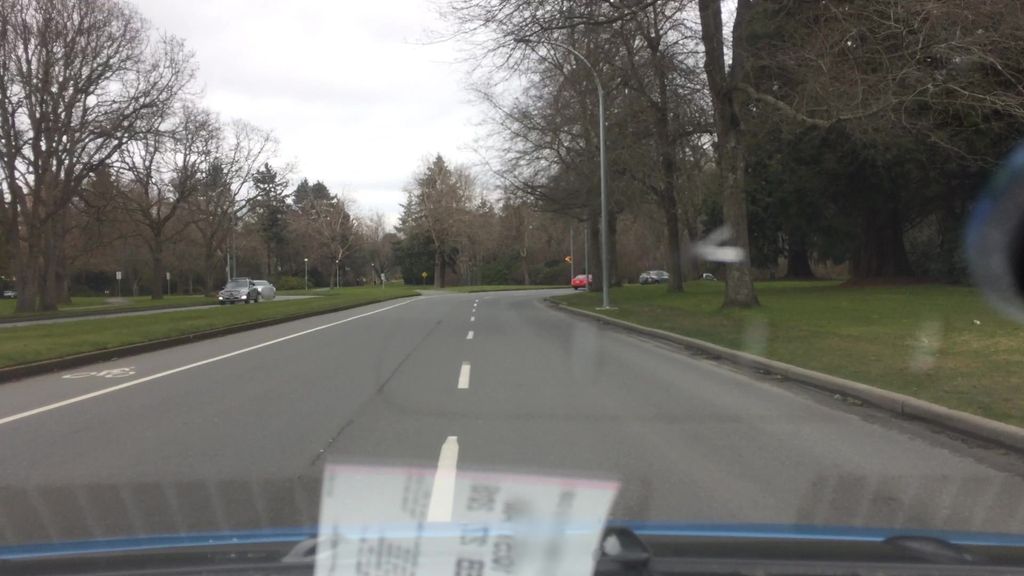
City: victoria